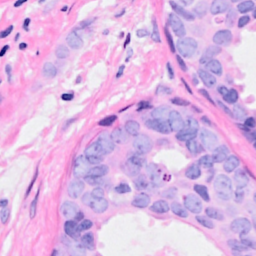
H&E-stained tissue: Breast